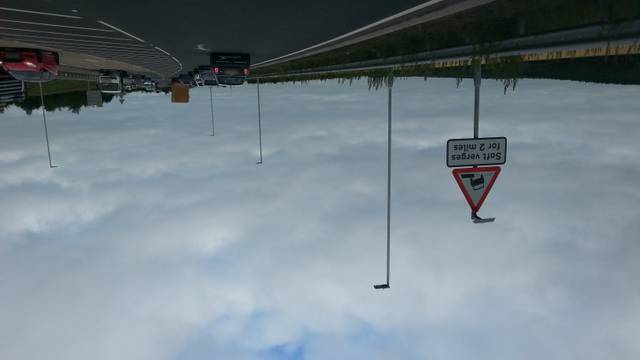
Region: United Kingdom
Coordinates: 53.119, -1.17